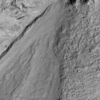
Label: not_dusty